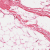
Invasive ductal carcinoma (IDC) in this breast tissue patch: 0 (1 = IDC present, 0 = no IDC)